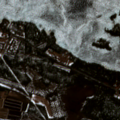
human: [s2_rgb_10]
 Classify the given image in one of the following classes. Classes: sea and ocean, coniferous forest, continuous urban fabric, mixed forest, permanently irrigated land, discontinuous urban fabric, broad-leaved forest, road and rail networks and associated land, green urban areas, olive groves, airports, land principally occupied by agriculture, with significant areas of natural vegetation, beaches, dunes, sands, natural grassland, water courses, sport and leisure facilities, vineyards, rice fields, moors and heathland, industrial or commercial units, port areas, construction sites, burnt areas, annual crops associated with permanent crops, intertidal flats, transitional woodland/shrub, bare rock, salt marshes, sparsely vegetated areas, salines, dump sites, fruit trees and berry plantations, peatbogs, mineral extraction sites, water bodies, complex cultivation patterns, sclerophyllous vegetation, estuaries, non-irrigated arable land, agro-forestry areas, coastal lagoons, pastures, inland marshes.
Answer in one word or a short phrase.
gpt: complex cultivation patterns, coniferous forest, water bodies